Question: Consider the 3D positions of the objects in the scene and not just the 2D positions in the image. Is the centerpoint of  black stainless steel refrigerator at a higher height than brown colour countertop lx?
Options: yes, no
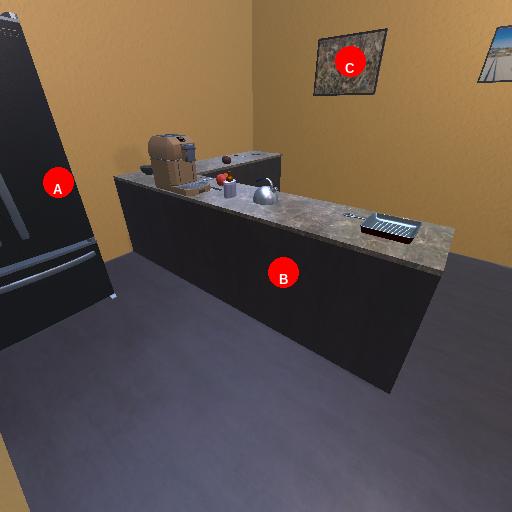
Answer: yes